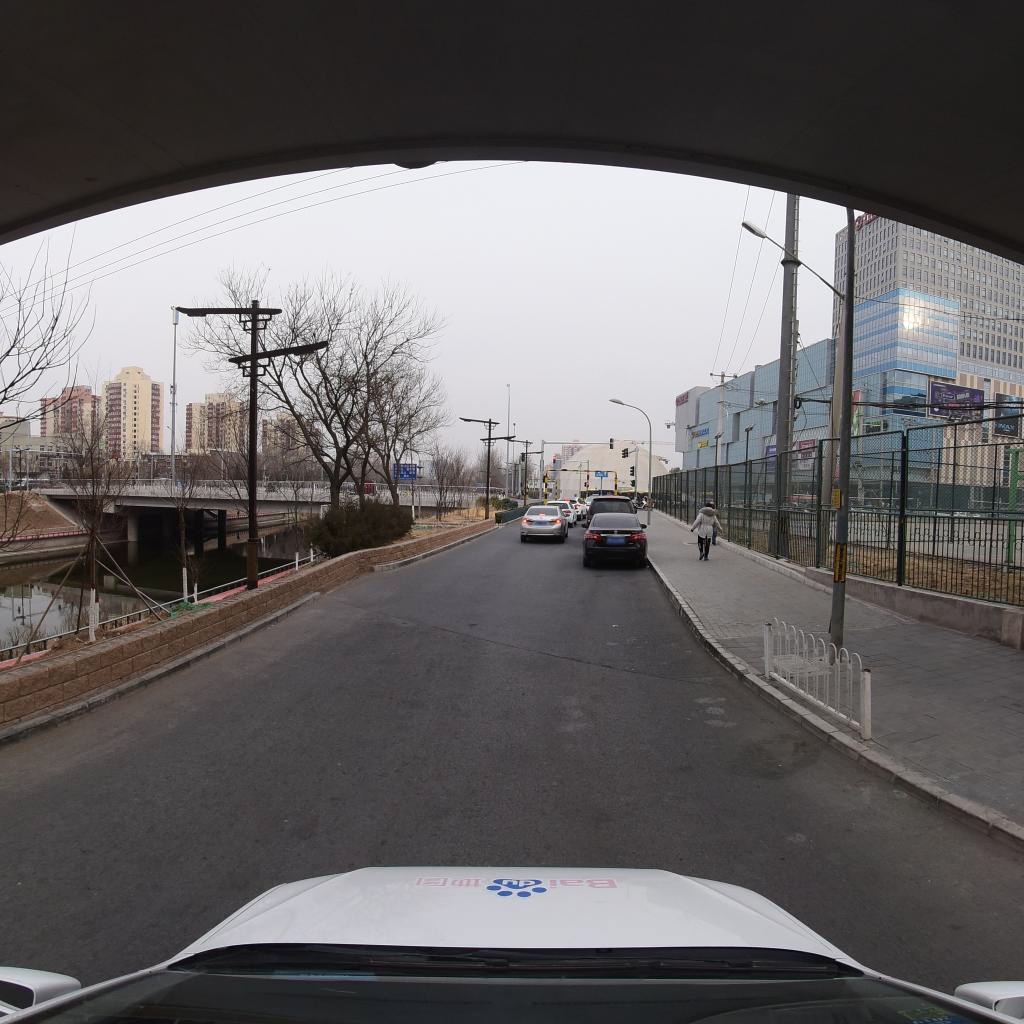
Region: Fengtai
Road damage annotations: transverse crack